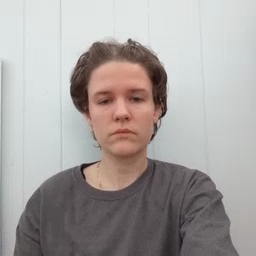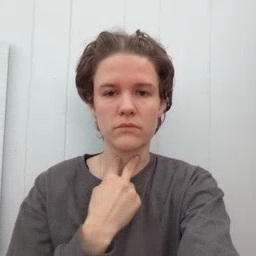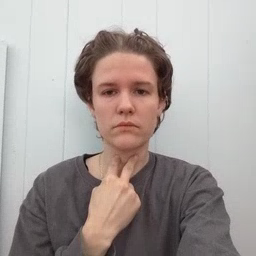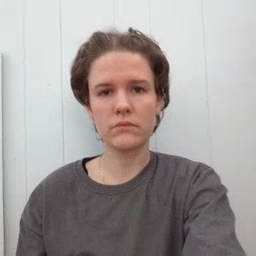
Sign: stuck